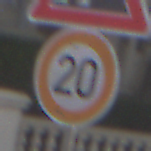
Verkehrszeichen: Geschwindigkeit20
Zusatzzeichen oben: SteinschlagRechts
Umgebung: Outdoor, Urban
Tageszeit: MorningAfternoon
Wetter: PartlyCloudy
Licht: Natural
Jahreszeit: NotSpecified
Kontrast: HighContrast